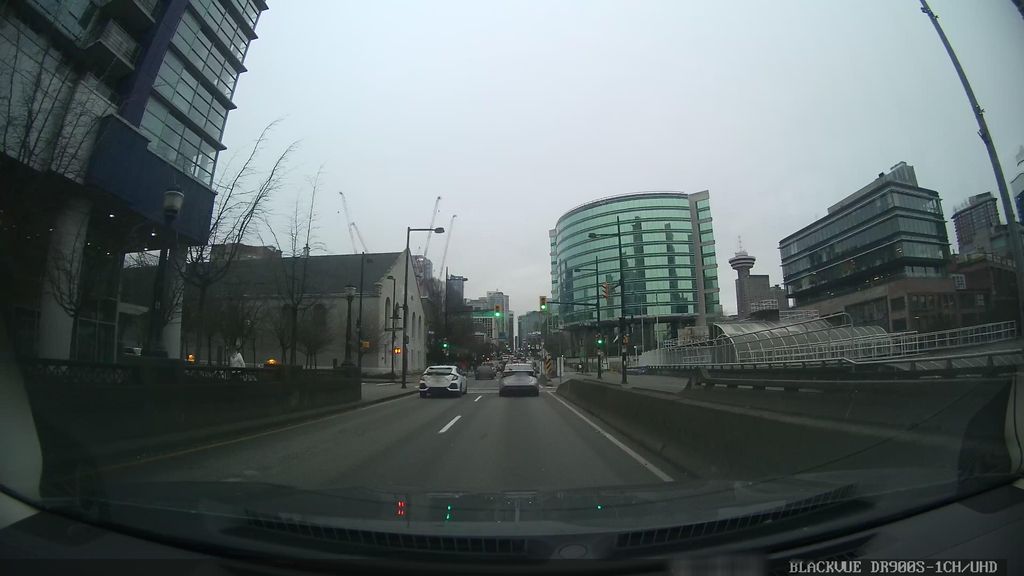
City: vancouver